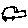
Label: car